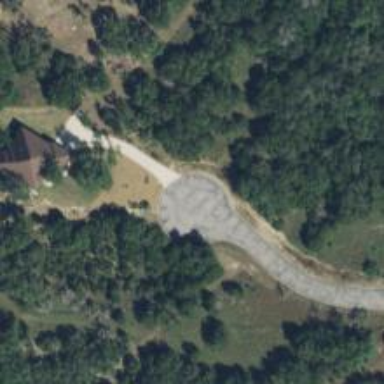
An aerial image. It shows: Driveway.